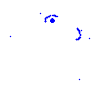
Particle: kaon